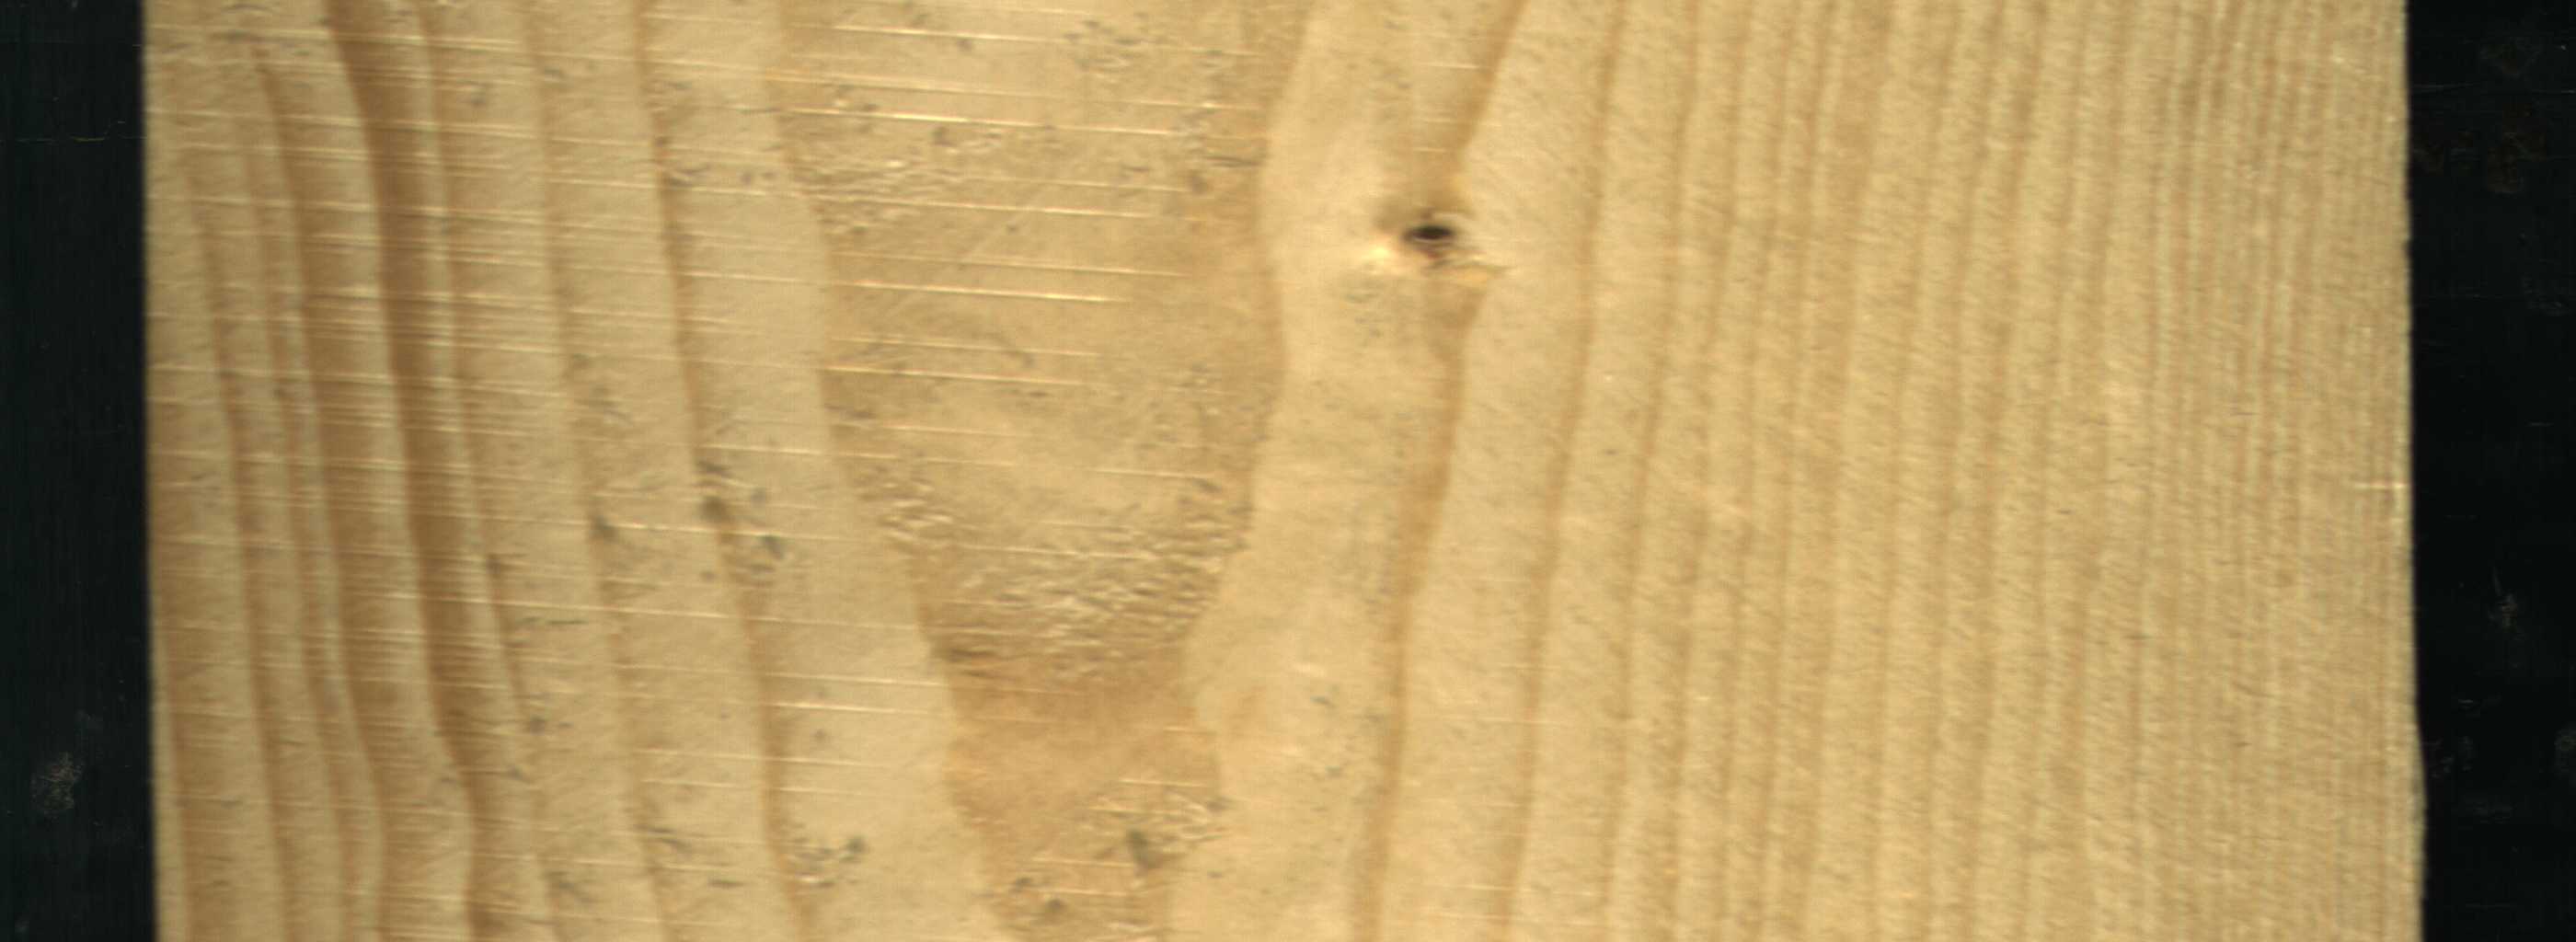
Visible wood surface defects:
Live_Knot